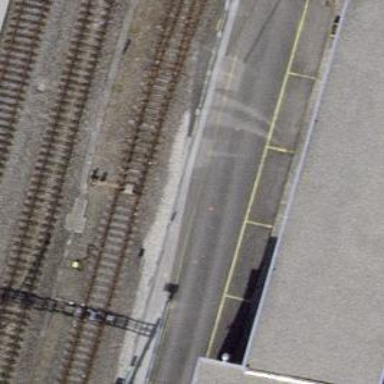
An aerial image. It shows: Railway switch.